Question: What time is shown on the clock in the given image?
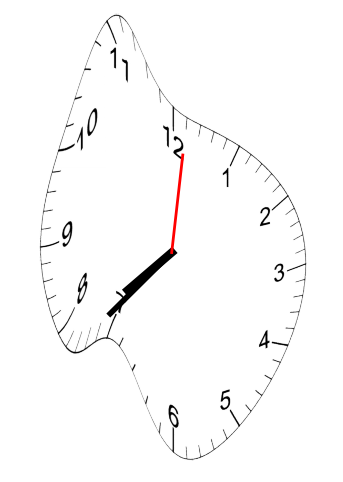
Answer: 07:37:01